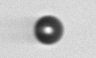
Label: bead